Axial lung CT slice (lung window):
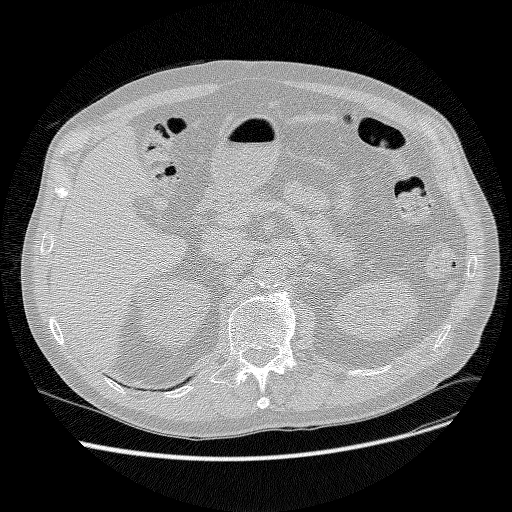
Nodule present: no